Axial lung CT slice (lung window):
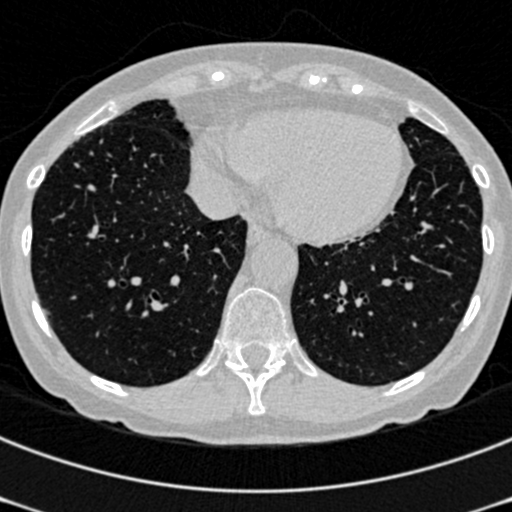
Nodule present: no